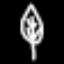
Label: leaf